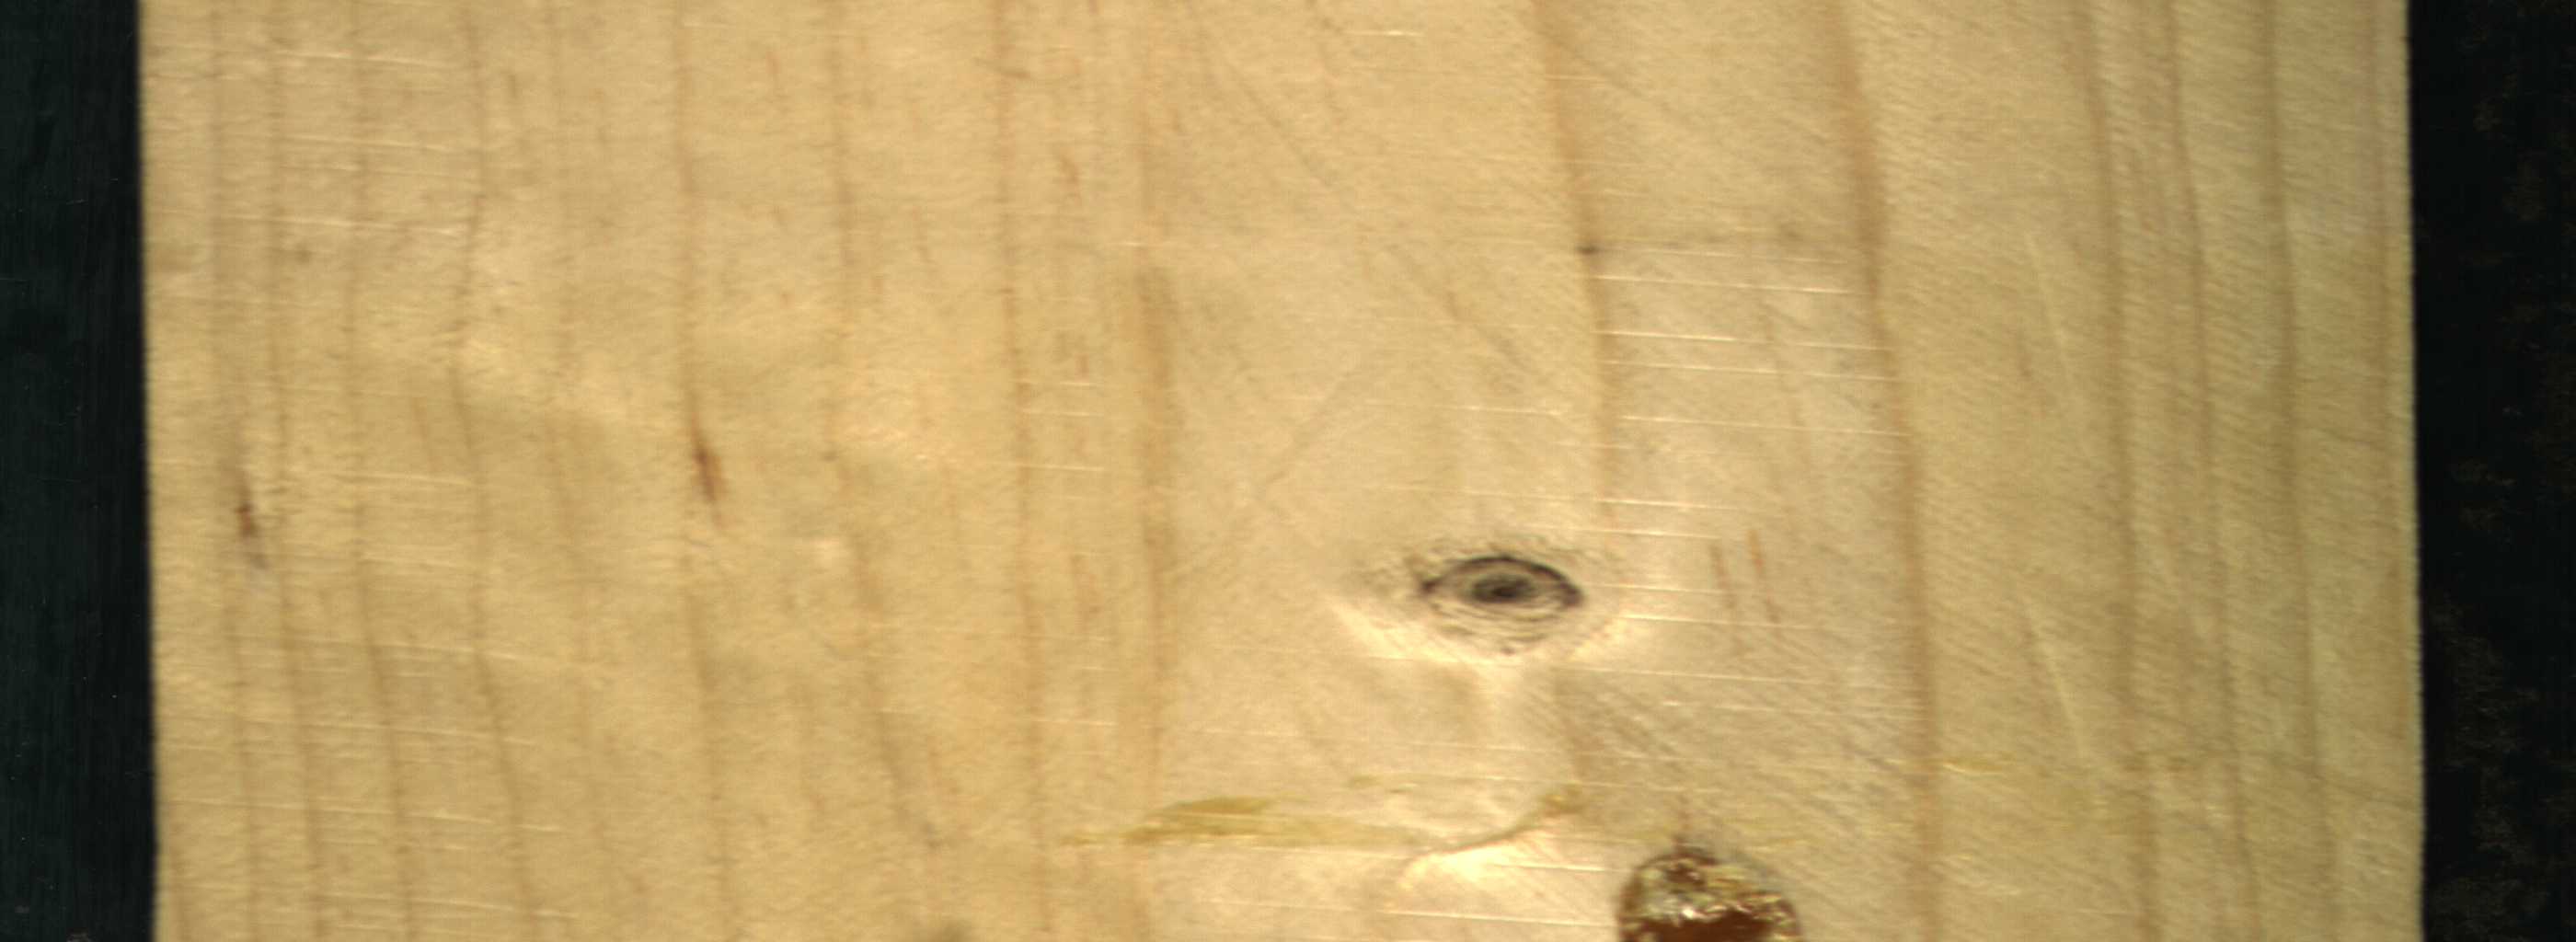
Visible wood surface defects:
resin
resin
Live_Knot